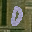
Label: 0